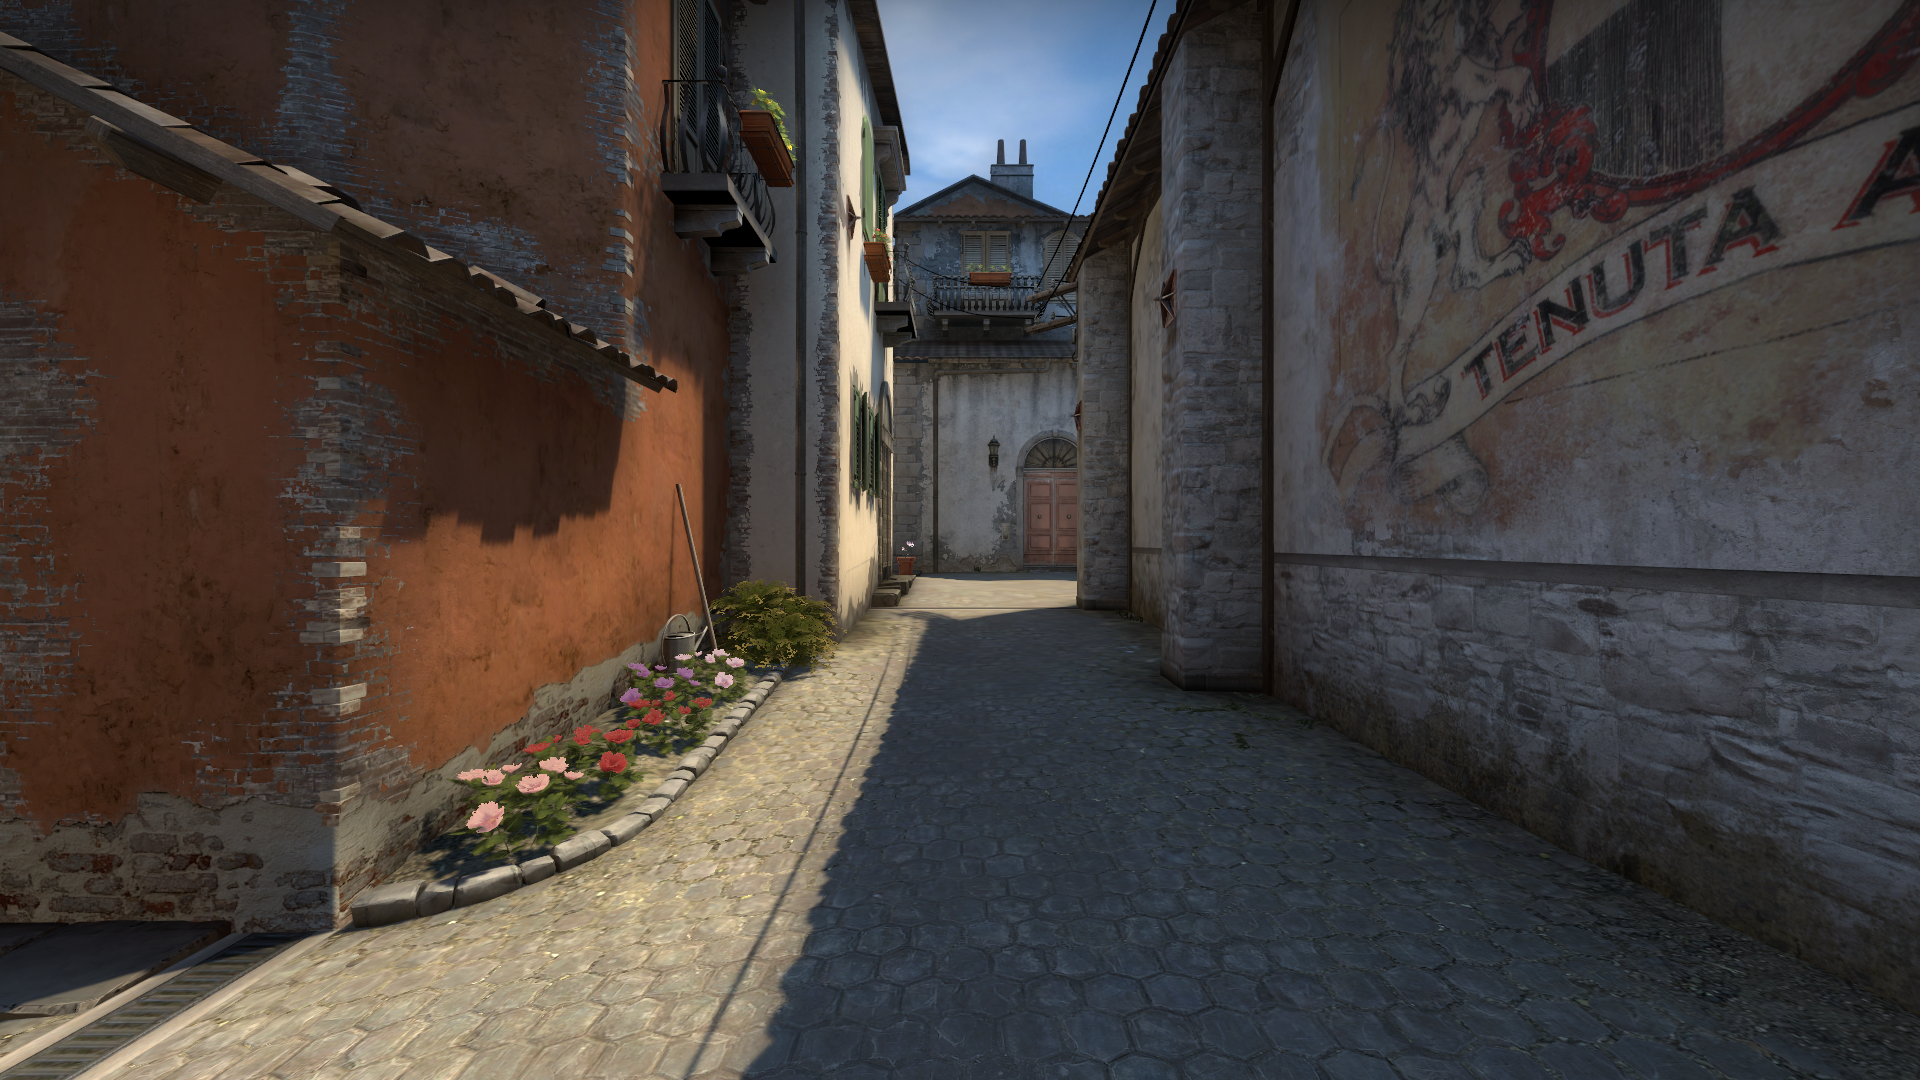
Map: de_inferno